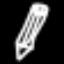
Label: pencil